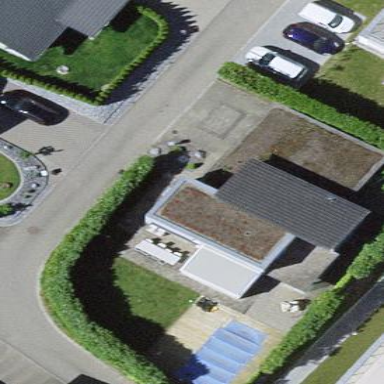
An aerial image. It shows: Simple house.